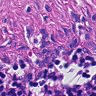
Metastatic tissue present: yes